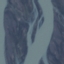
Land use / land cover: River